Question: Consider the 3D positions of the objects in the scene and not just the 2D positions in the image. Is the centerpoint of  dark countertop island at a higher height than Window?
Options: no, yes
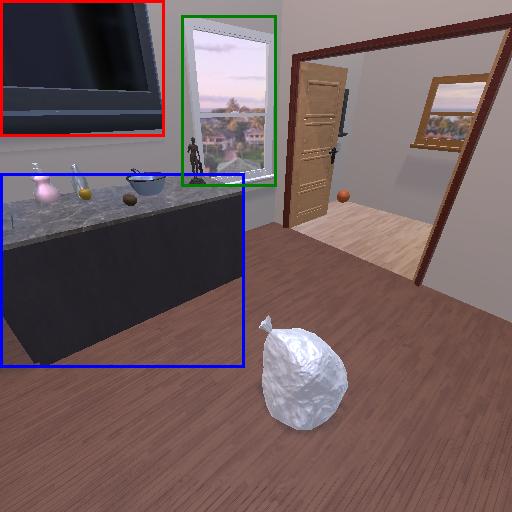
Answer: no